Question: I know how to set up up JUnit tests for a class. For a class I want to test on, I just right click the class name -> new JUnit Test Case and eventually was met with

Is there a way to get to this dialog if you want to add add test cases for additional methods to your current Junit class? I don't want to create a completely new Junit class for testing nor do i want to manually write out every test method stub.
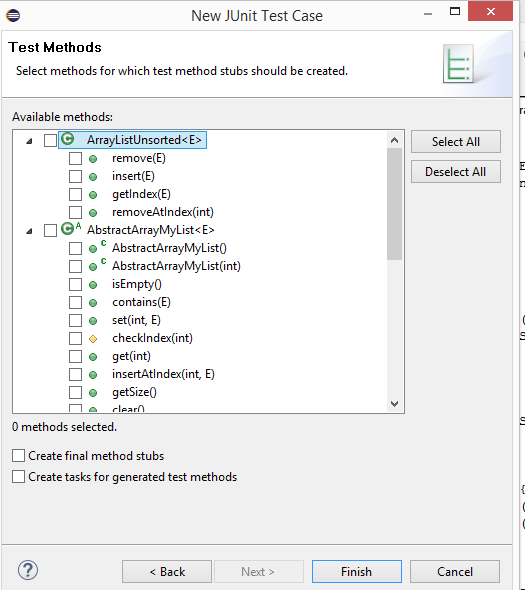
Answer: > Is there a way to get to this dialog if you want to add add test cases
for additional methods to your current Junit class?
Yes, just run the wizard in the same exact way you did for the class that already has unit tests. Make another test class and then move the new methods over to the existing test and delete the redundant test class.
1. Right-click the class to be tested > New > Other...
2. Java > JUnit > JUnit Test Case
3. Enter a temporary test class name and package, click Next
4. Select additional methods to test, click Finish
5. Cut the new test methods out of the temp test case and paste into existing one
6. Delete temp test class